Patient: sex M, age 31
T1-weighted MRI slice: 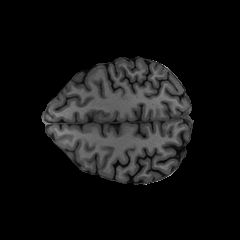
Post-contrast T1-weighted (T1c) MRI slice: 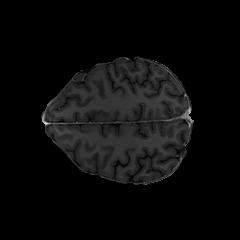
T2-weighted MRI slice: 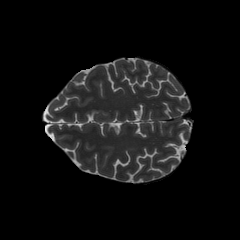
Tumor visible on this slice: no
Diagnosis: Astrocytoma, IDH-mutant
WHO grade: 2